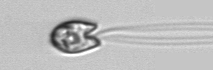
Label: flagellate_morphotype1